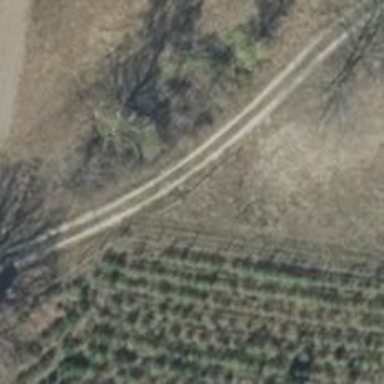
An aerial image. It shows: Track road with grade3 tracktype.